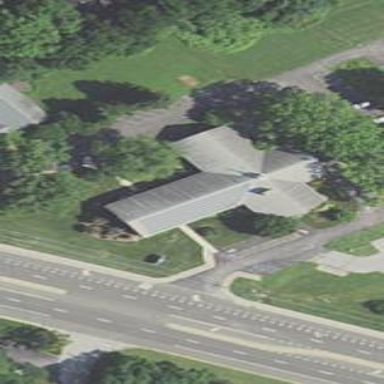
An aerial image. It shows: Building that serves as place of worship.